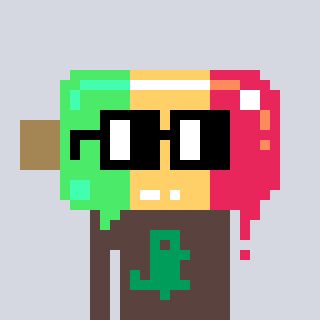
a pixel art character with square black glasses, a icepop-shaped head and a darkbrown-colored body on a cool background